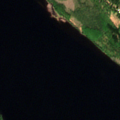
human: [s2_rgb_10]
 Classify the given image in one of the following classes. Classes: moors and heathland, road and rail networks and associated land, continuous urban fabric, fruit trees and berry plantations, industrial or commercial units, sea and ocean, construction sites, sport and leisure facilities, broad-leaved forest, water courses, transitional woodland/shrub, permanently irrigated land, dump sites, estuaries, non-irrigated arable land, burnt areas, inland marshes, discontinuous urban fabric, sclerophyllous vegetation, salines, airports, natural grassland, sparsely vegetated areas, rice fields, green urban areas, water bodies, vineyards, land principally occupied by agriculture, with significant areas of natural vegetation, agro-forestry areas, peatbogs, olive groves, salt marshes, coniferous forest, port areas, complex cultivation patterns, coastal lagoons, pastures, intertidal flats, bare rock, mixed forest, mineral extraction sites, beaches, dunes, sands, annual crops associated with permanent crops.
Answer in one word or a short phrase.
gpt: broad-leaved forest, mixed forest, water bodies